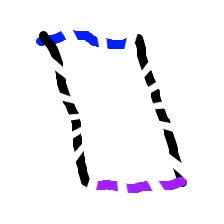
Shape: parallelogram